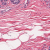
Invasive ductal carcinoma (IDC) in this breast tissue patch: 0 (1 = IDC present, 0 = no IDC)